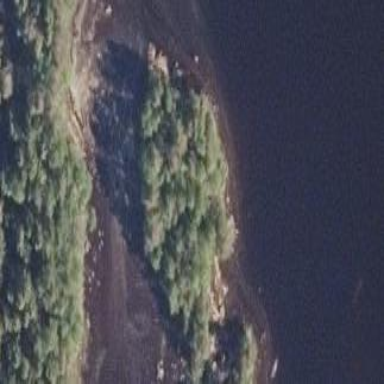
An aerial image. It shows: Islet covered with woodland.